Question: I am working on restoring SMS on KITKAT. Referring to this <URL> I have added the things which are required to set my app as default app for SMS. After adding all required things in manifest file I have write the following code:
'''
if (android.os.Build.VERSION.SDK_INT >= Build.VERSION_CODES.KITKAT)
{
mDefaultSmsApp = Telephony.Sms.getDefaultSmsPackage(mContext);
Intent intent = new Intent(Telephony.Sms.Intents.ACTION_CHANGE_DEFAULT);
intent.putExtra(Telephony.Sms.Intents.EXTRA_PACKAGE_NAME, mContext.getPackageName());
mContext.startActivity(intent);
}
'''

The above code shows this dialog but I am unable to get the result from this activity/dialog either user clicked on Yes or No because I want to add listener or get any code which should represent that the user clicked on these buttons.
Thanks.
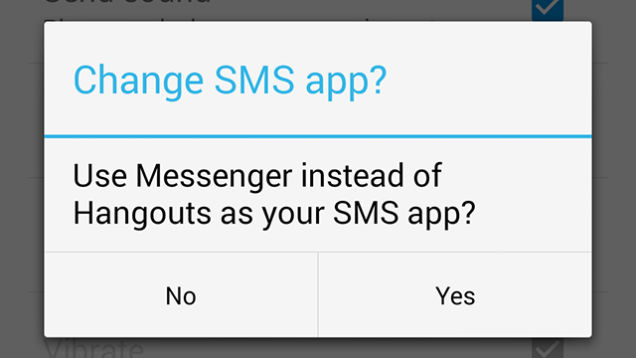
Answer: One way to do this is to fire the Intent with 'startActivityForResult()', and then check the 'resultCode' in the 'onActivityResult()' method. Please note that I've changed the code in the example to run in an Activity's Context.
'''
private static final int DEF_SMS_REQ = 0;
private String mDefaultSmsApp;
...
if (android.os.Build.VERSION.SDK_INT >= Build.VERSION_CODES.KITKAT)
{
mDefaultSmsApp = Telephony.Sms.getDefaultSmsPackage(this);
if (!getPackageName().equals(mDefaultSmsApp))
{
Intent intent = new Intent(Telephony.Sms.Intents.ACTION_CHANGE_DEFAULT);
intent.putExtra(Telephony.Sms.Intents.EXTRA_PACKAGE_NAME, getPackageName());
startActivityForResult(intent, DEF_SMS_REQ);
}
}
...
@Override
protected void onActivityResult(int requestCode, int resultCode, Intent data)
{
switch (requestCode)
{
case DEF_SMS_REQ:
boolean isDefault = resultCode == Activity.RESULT_OK;
...
}
}
'''
---
As mentioned in a comment below, apparently checking the result code is not 100% reliable. A safer check is to simply compare your app's package name to the current default in 'onActivityResult()'. There's no need to check the result code at all, like the answer linked in the comment shows.
'''
String currentDefault = Sms.getDefaultSmsPackage(this);
boolean isDefault = getPackageName().equals(currentDefault);
'''